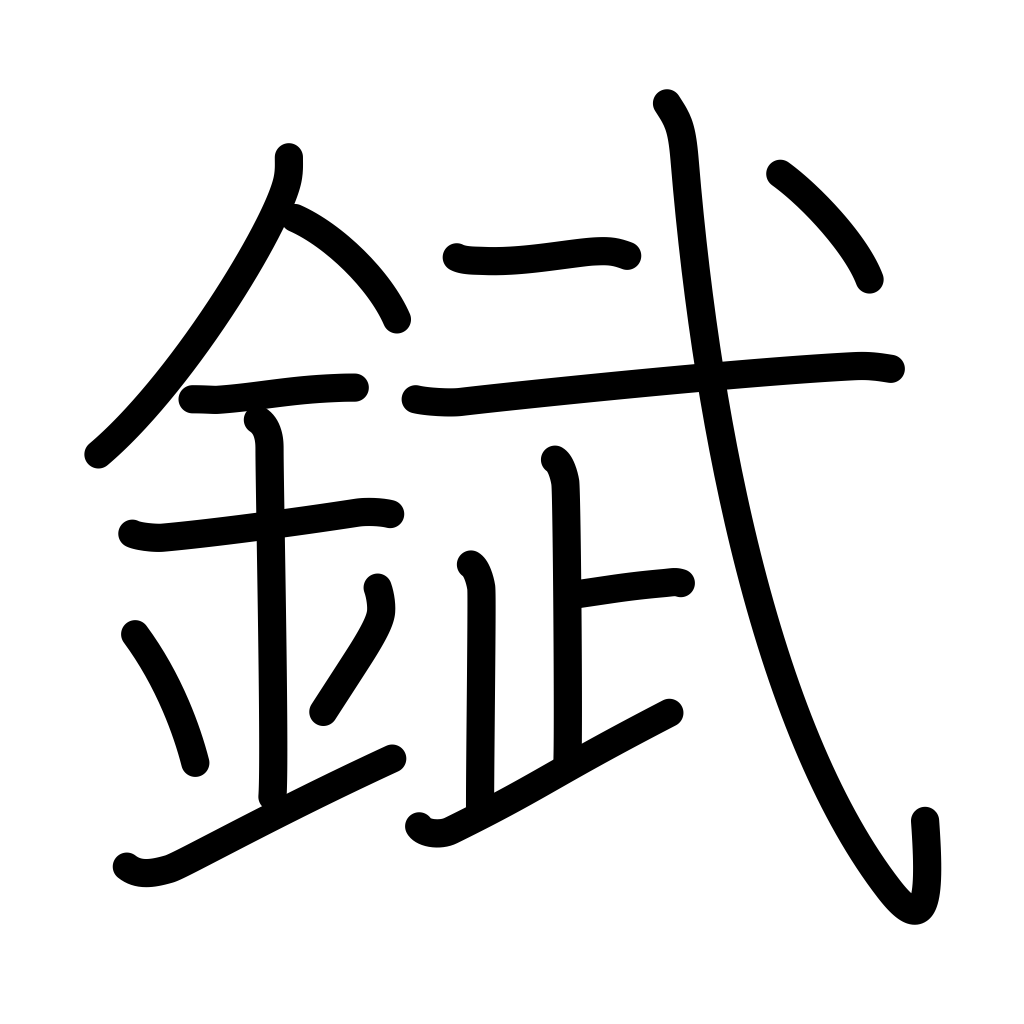
Meaning: tin plate